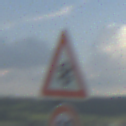
Verkehrszeichen: SchneeOderEisglaette
Zusatzzeichen unten: Geschwindigkeit20
Umgebung: Outdoor, Nature
Tageszeit: MorningAfternoon
Wetter: PartlyCloudy
Licht: Natural
Jahreszeit: NotSpecified
Kontrast: HighContrast